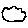
Label: cloud